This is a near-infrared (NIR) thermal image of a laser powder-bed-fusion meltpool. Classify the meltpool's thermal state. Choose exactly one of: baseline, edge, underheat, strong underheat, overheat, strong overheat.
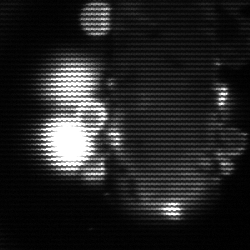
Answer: strong underheat